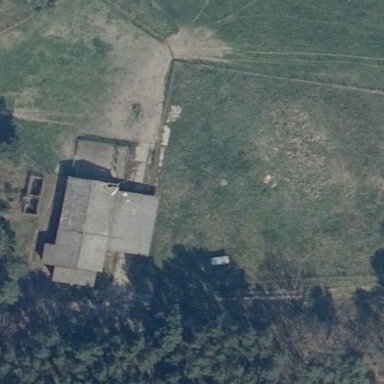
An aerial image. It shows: Farmyard area.